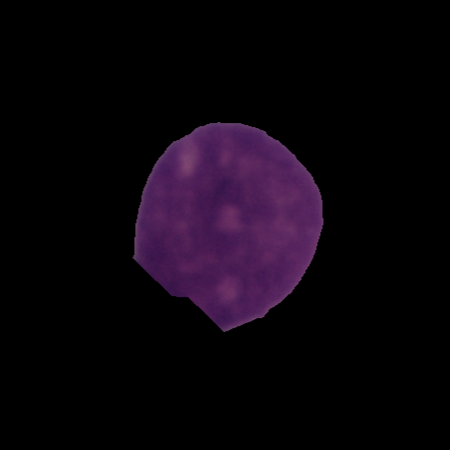
Label: cancer